Interaction volume radius: 5 \u00c5
Interaction volume height: 20 \u00c5
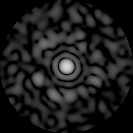
Disorder parameter: 0.8662